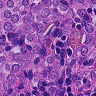
Metastatic tissue present: yes